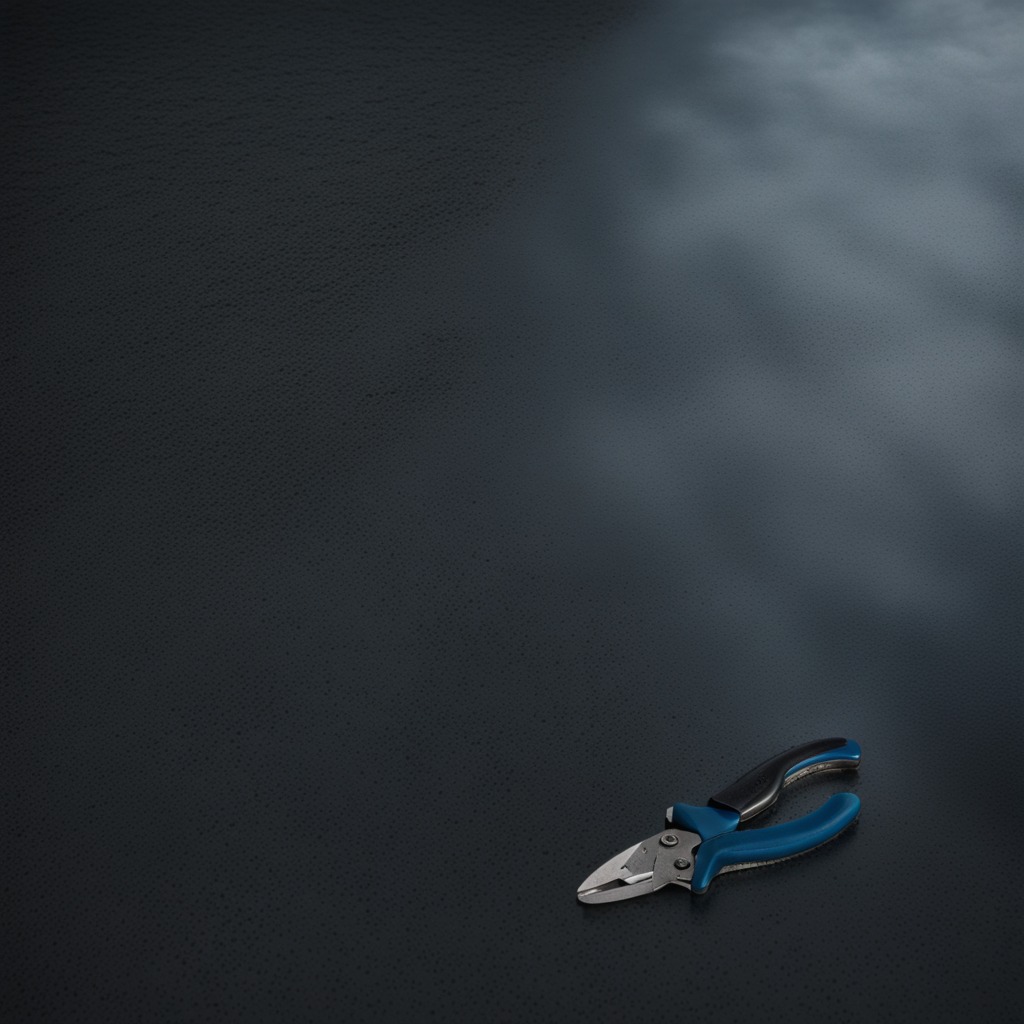
A plier is lying on a clean granite table inside a workshop at night.